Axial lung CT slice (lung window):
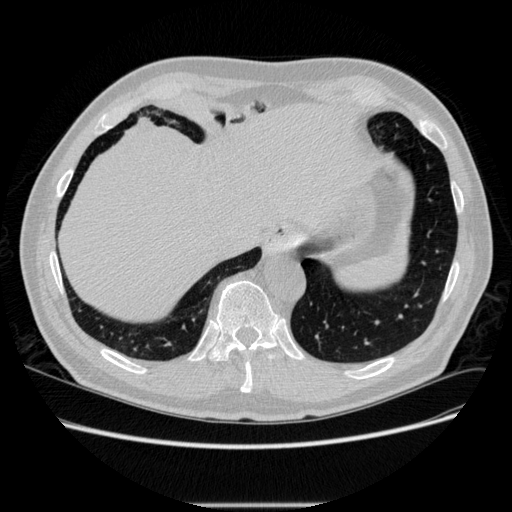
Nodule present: no